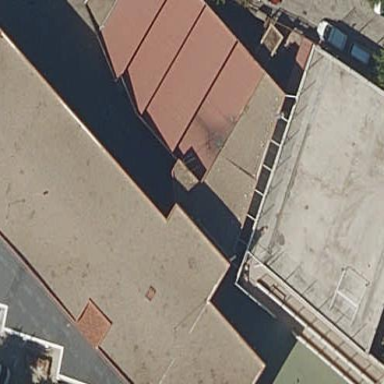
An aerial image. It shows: School.